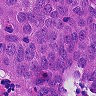
Metastatic tissue present: yes